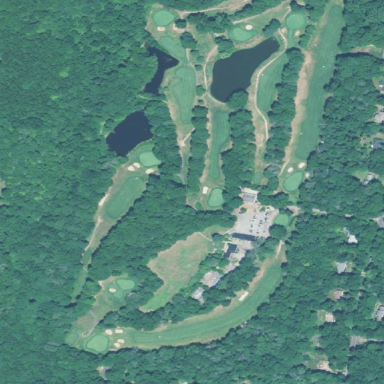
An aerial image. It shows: Golf course.